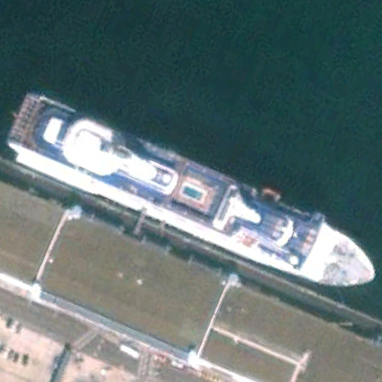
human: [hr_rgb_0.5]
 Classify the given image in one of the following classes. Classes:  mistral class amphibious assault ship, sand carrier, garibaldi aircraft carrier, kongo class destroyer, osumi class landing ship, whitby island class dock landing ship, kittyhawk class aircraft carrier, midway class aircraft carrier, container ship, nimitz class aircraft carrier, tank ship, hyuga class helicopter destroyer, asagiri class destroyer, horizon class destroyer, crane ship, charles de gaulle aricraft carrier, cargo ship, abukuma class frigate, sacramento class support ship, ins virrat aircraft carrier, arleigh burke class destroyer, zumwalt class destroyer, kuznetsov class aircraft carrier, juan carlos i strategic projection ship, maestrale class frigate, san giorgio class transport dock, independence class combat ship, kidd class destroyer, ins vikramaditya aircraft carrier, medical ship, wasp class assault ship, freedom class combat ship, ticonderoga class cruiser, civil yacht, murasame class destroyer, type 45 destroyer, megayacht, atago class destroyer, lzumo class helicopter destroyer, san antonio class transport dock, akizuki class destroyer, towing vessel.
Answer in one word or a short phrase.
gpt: Megayacht